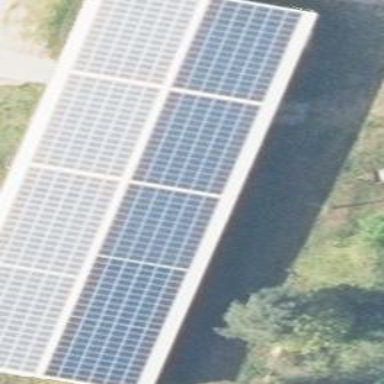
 generating electricity through photovoltaic methods."